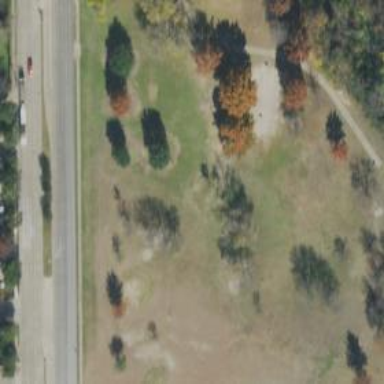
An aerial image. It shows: Disc golf tee area.